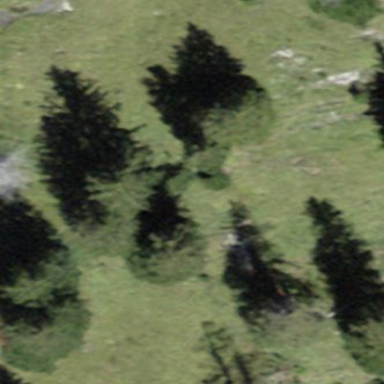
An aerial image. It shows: Forest area.